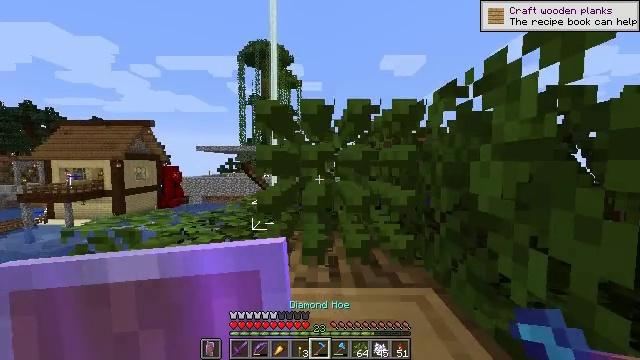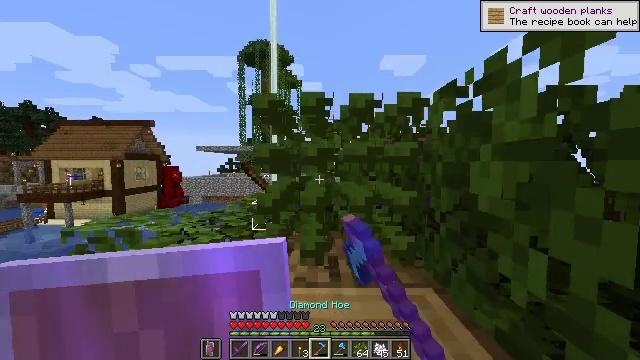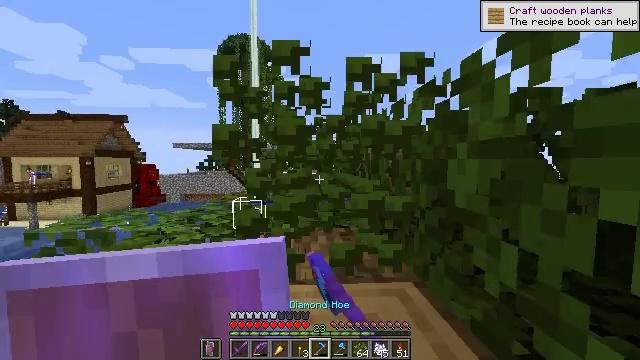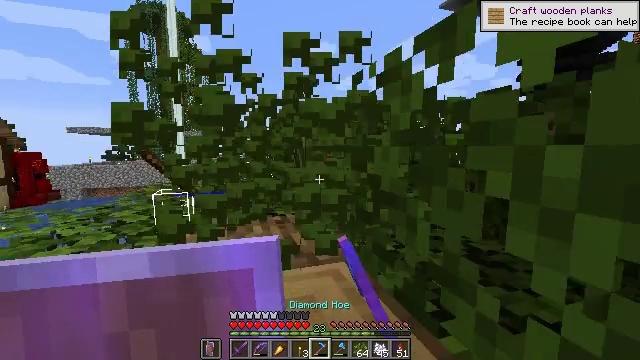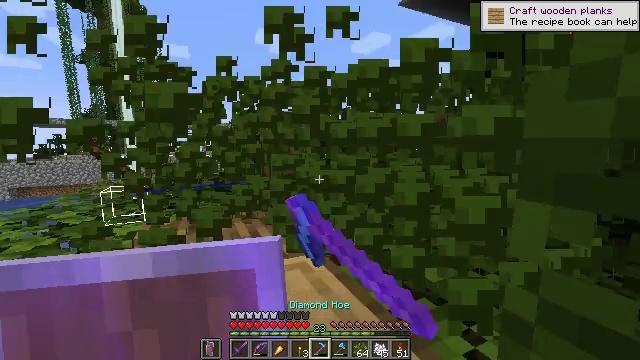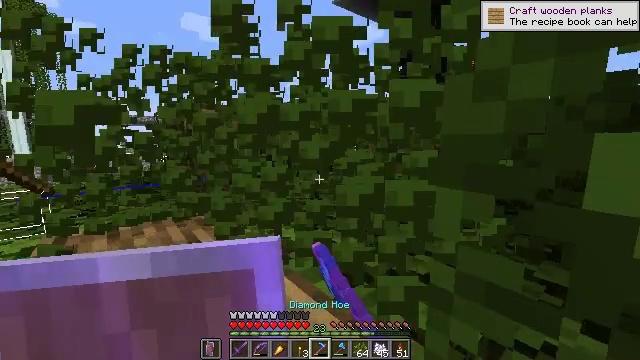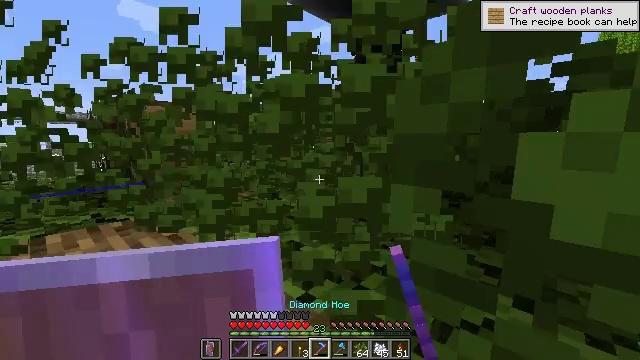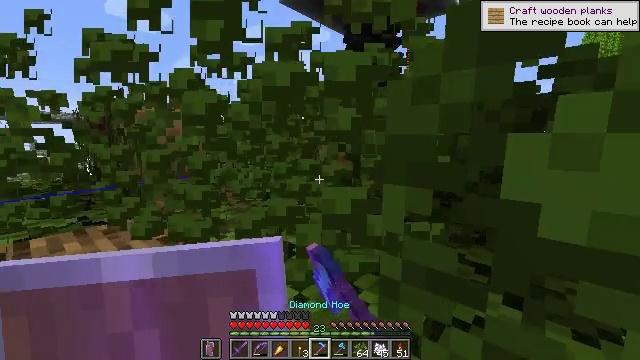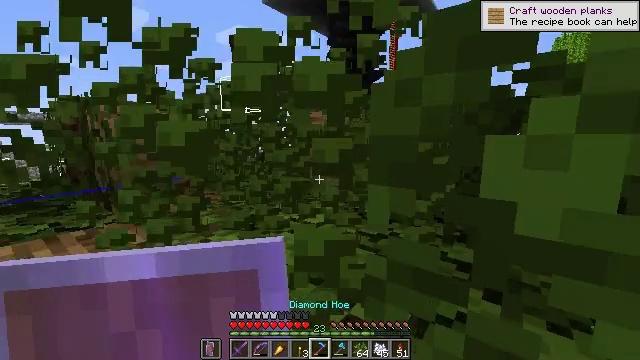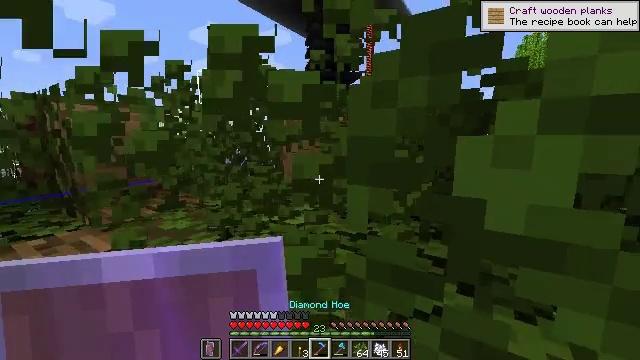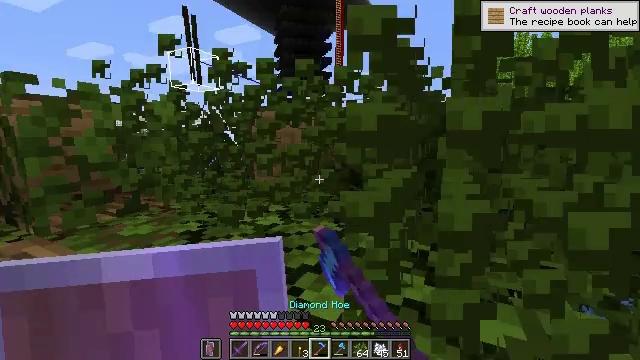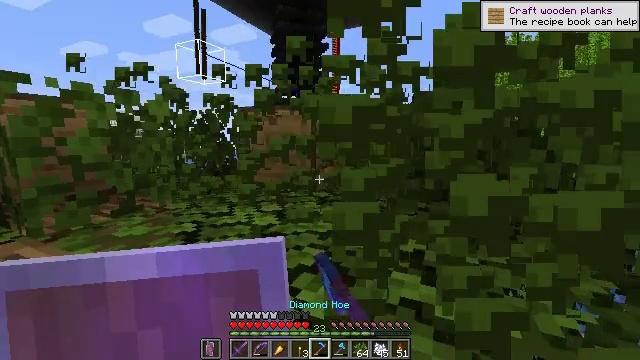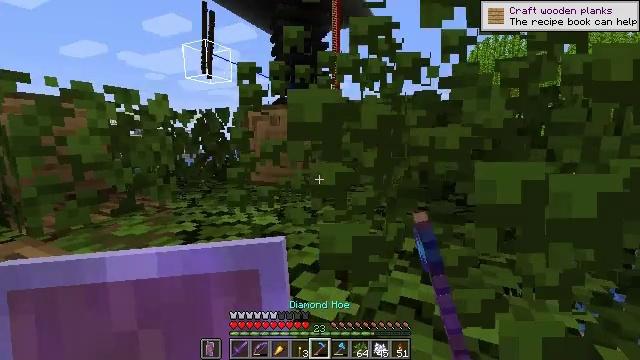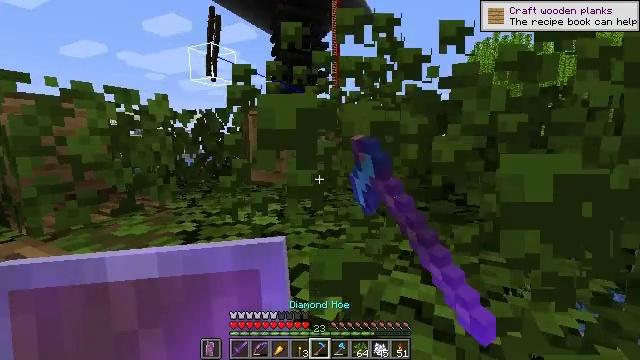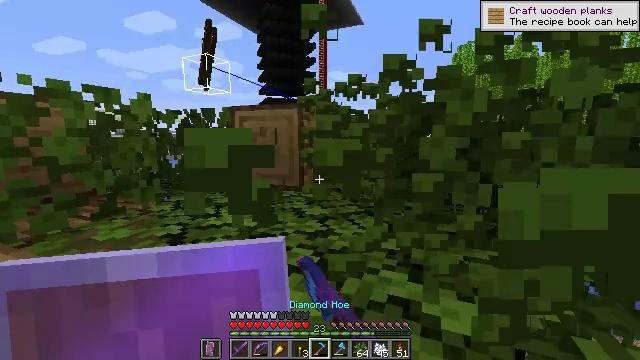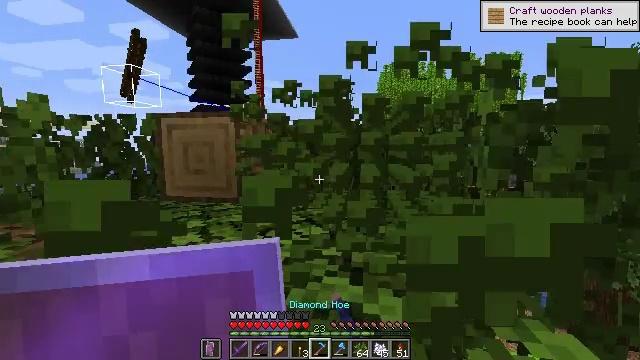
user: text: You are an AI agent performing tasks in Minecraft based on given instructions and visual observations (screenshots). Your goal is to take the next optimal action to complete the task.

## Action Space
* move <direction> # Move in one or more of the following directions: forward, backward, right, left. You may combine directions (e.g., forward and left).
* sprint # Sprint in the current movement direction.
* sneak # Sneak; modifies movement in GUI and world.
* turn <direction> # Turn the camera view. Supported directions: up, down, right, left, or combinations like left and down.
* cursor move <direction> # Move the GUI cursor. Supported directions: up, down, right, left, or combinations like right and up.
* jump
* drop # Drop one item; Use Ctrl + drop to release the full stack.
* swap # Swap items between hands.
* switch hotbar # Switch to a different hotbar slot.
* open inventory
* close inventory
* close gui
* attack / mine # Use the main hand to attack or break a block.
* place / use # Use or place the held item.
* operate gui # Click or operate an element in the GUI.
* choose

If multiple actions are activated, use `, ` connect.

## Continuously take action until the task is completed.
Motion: motion action
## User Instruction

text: Mine oak leaves.
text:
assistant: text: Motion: attack / mine
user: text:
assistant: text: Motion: turn right, attack / mine
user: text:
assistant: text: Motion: turn right and down, attack / mine
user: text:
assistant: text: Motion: turn right and down, attack / mine
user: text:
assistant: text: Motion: turn right and down, attack / mine
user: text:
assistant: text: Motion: turn right, attack / mine
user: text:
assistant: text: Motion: turn right, attack / mine
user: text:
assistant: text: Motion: turn right, attack / mine
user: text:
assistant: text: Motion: turn right, attack / mine
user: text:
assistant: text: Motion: turn right, attack / mine
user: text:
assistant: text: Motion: attack / mine
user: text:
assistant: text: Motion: attack / mine
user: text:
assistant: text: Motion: attack / mine
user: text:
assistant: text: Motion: turn right, attack / mine
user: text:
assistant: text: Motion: turn right and up, attack / mine
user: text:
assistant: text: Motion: turn right, attack / mine
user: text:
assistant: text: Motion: attack / mine
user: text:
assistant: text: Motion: turn right, attack / mine
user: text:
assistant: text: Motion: turn right, attack / mine
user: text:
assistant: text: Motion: turn right, attack / mine
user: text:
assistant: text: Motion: turn right, attack / mine
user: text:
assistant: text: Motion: turn right, attack / mine
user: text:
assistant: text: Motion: attack / mine
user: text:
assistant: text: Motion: turn right, attack / mine
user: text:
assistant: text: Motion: attack / mine
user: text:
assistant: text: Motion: attack / mine
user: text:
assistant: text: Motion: attack / mine
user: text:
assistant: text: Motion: move right, attack / mine
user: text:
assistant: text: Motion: move right, attack / mine
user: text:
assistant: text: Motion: move right, attack / mine